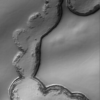
Label: not_dusty